Question: What is the reading of this measurement?
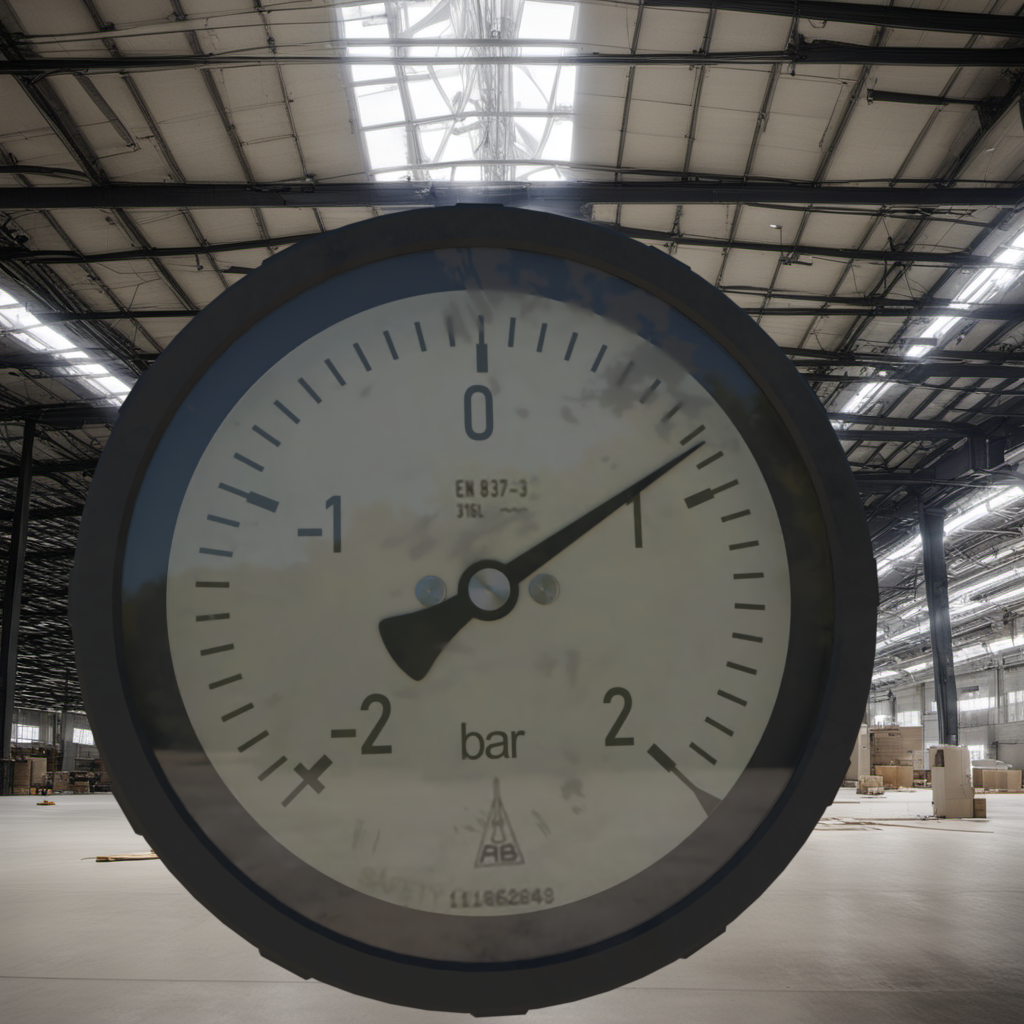
Answer: The result is 0.88
Question: What is the value range of this measurement?
Answer: The range is from -2 to 2
Question: What is the minimum and maximum value of the measurement shown in the image?
Answer: The minimum value is -2 and the maximum value is 2